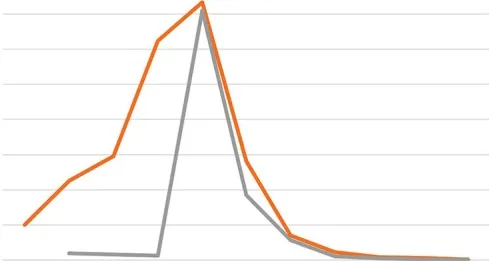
CK and myoglobin in case 1.
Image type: chart (chart)